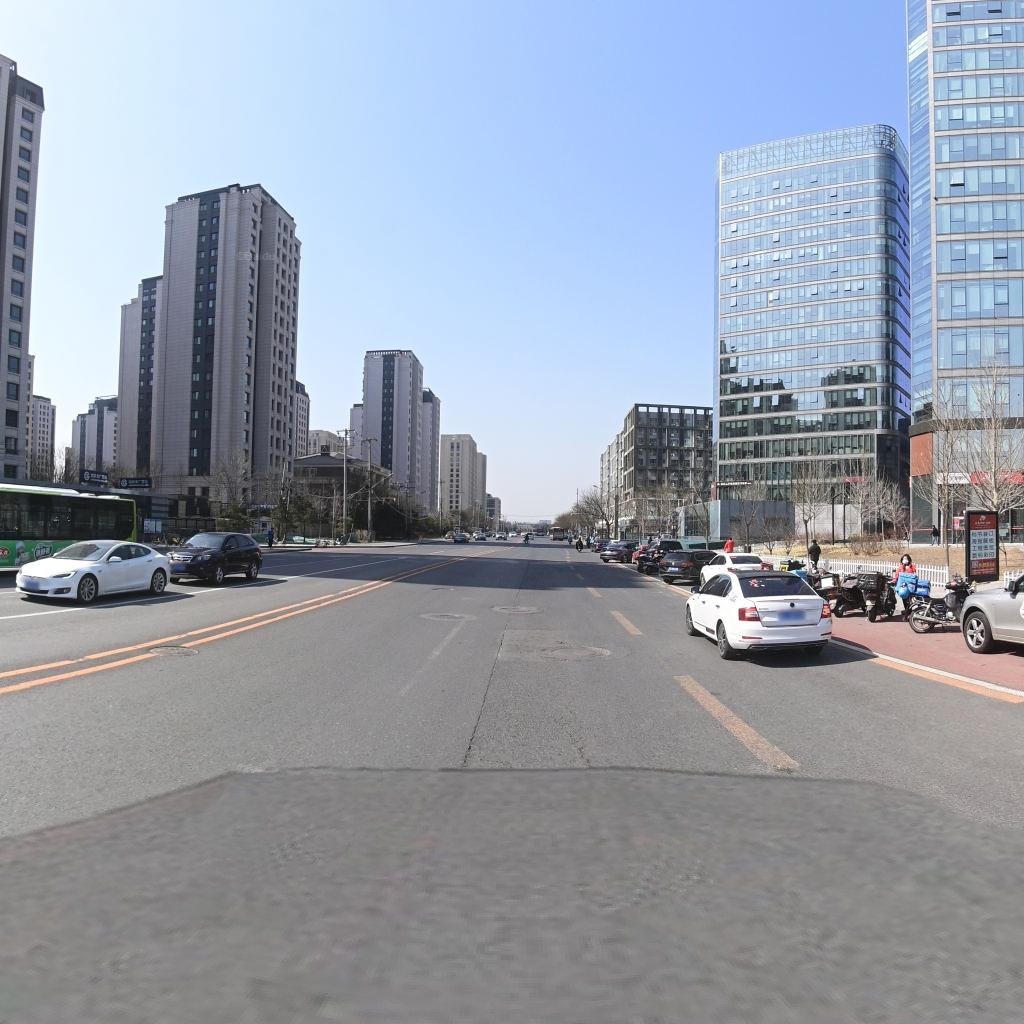
Region: Chaoyang
Road damage annotations: manhole cover, manhole cover, manhole cover, longitudinal crack, manhole cover, longitudinal crack